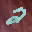
Label: 2